Current action and preconditions to check: trajectory_clear

Your task: For each precondition in the list above, predict whether it will hold at this action.

Consider the current scene as observed from the mobile robot's camera, and analyze the predicted future states of all dynamic agents (e.g., people, animals, vehicles, or any moving entities) within the NEXT SECOND.

IMPORTANT: Only answer "very likely" if you are absolutely certain—based on strong, clear evidence—that a dynamic agent will violate the precondition in the predicted future state. Do NOT answer "very likely" for unlikely, ambiguous, or low-probability risks.

Ask yourself for each precondition: Is there a high probability, with clear and convincing evidence, that the predicted future states of any dynamic agent will interfere with the predicted future state of the currently executing action within the NEXT SECOND, causing that precondition to fail?

Assess the risk level based on these predictions. Use "likely" or "very likely" if motions create a clear risk of interference.

Use "neutral" or "improbable" if agents are nearby but their predicted paths are clearly diverging or non-conflicting.

Failure Risk Categories: "very improbable", "improbable", "neutral", "likely", "very likely"

Answer Format: Output ONLY the probability_of_failure value from these categories: "very improbable", "improbable", "neutral", "likely", "very likely"

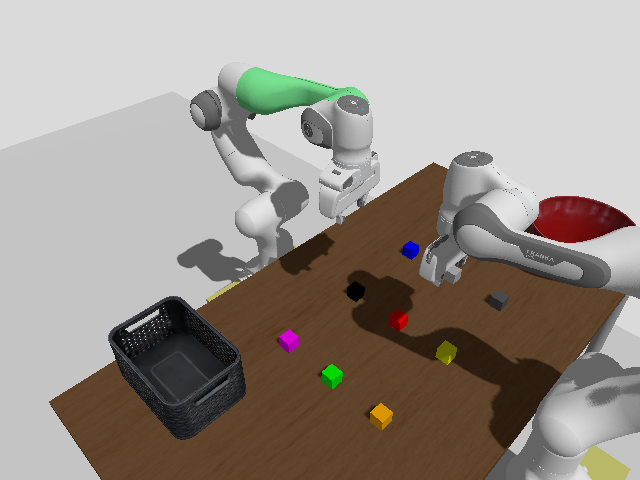

Answer: neutral